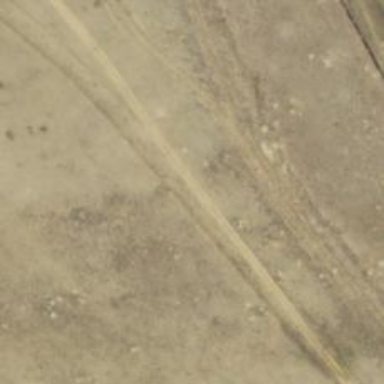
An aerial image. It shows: Track road.